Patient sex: M
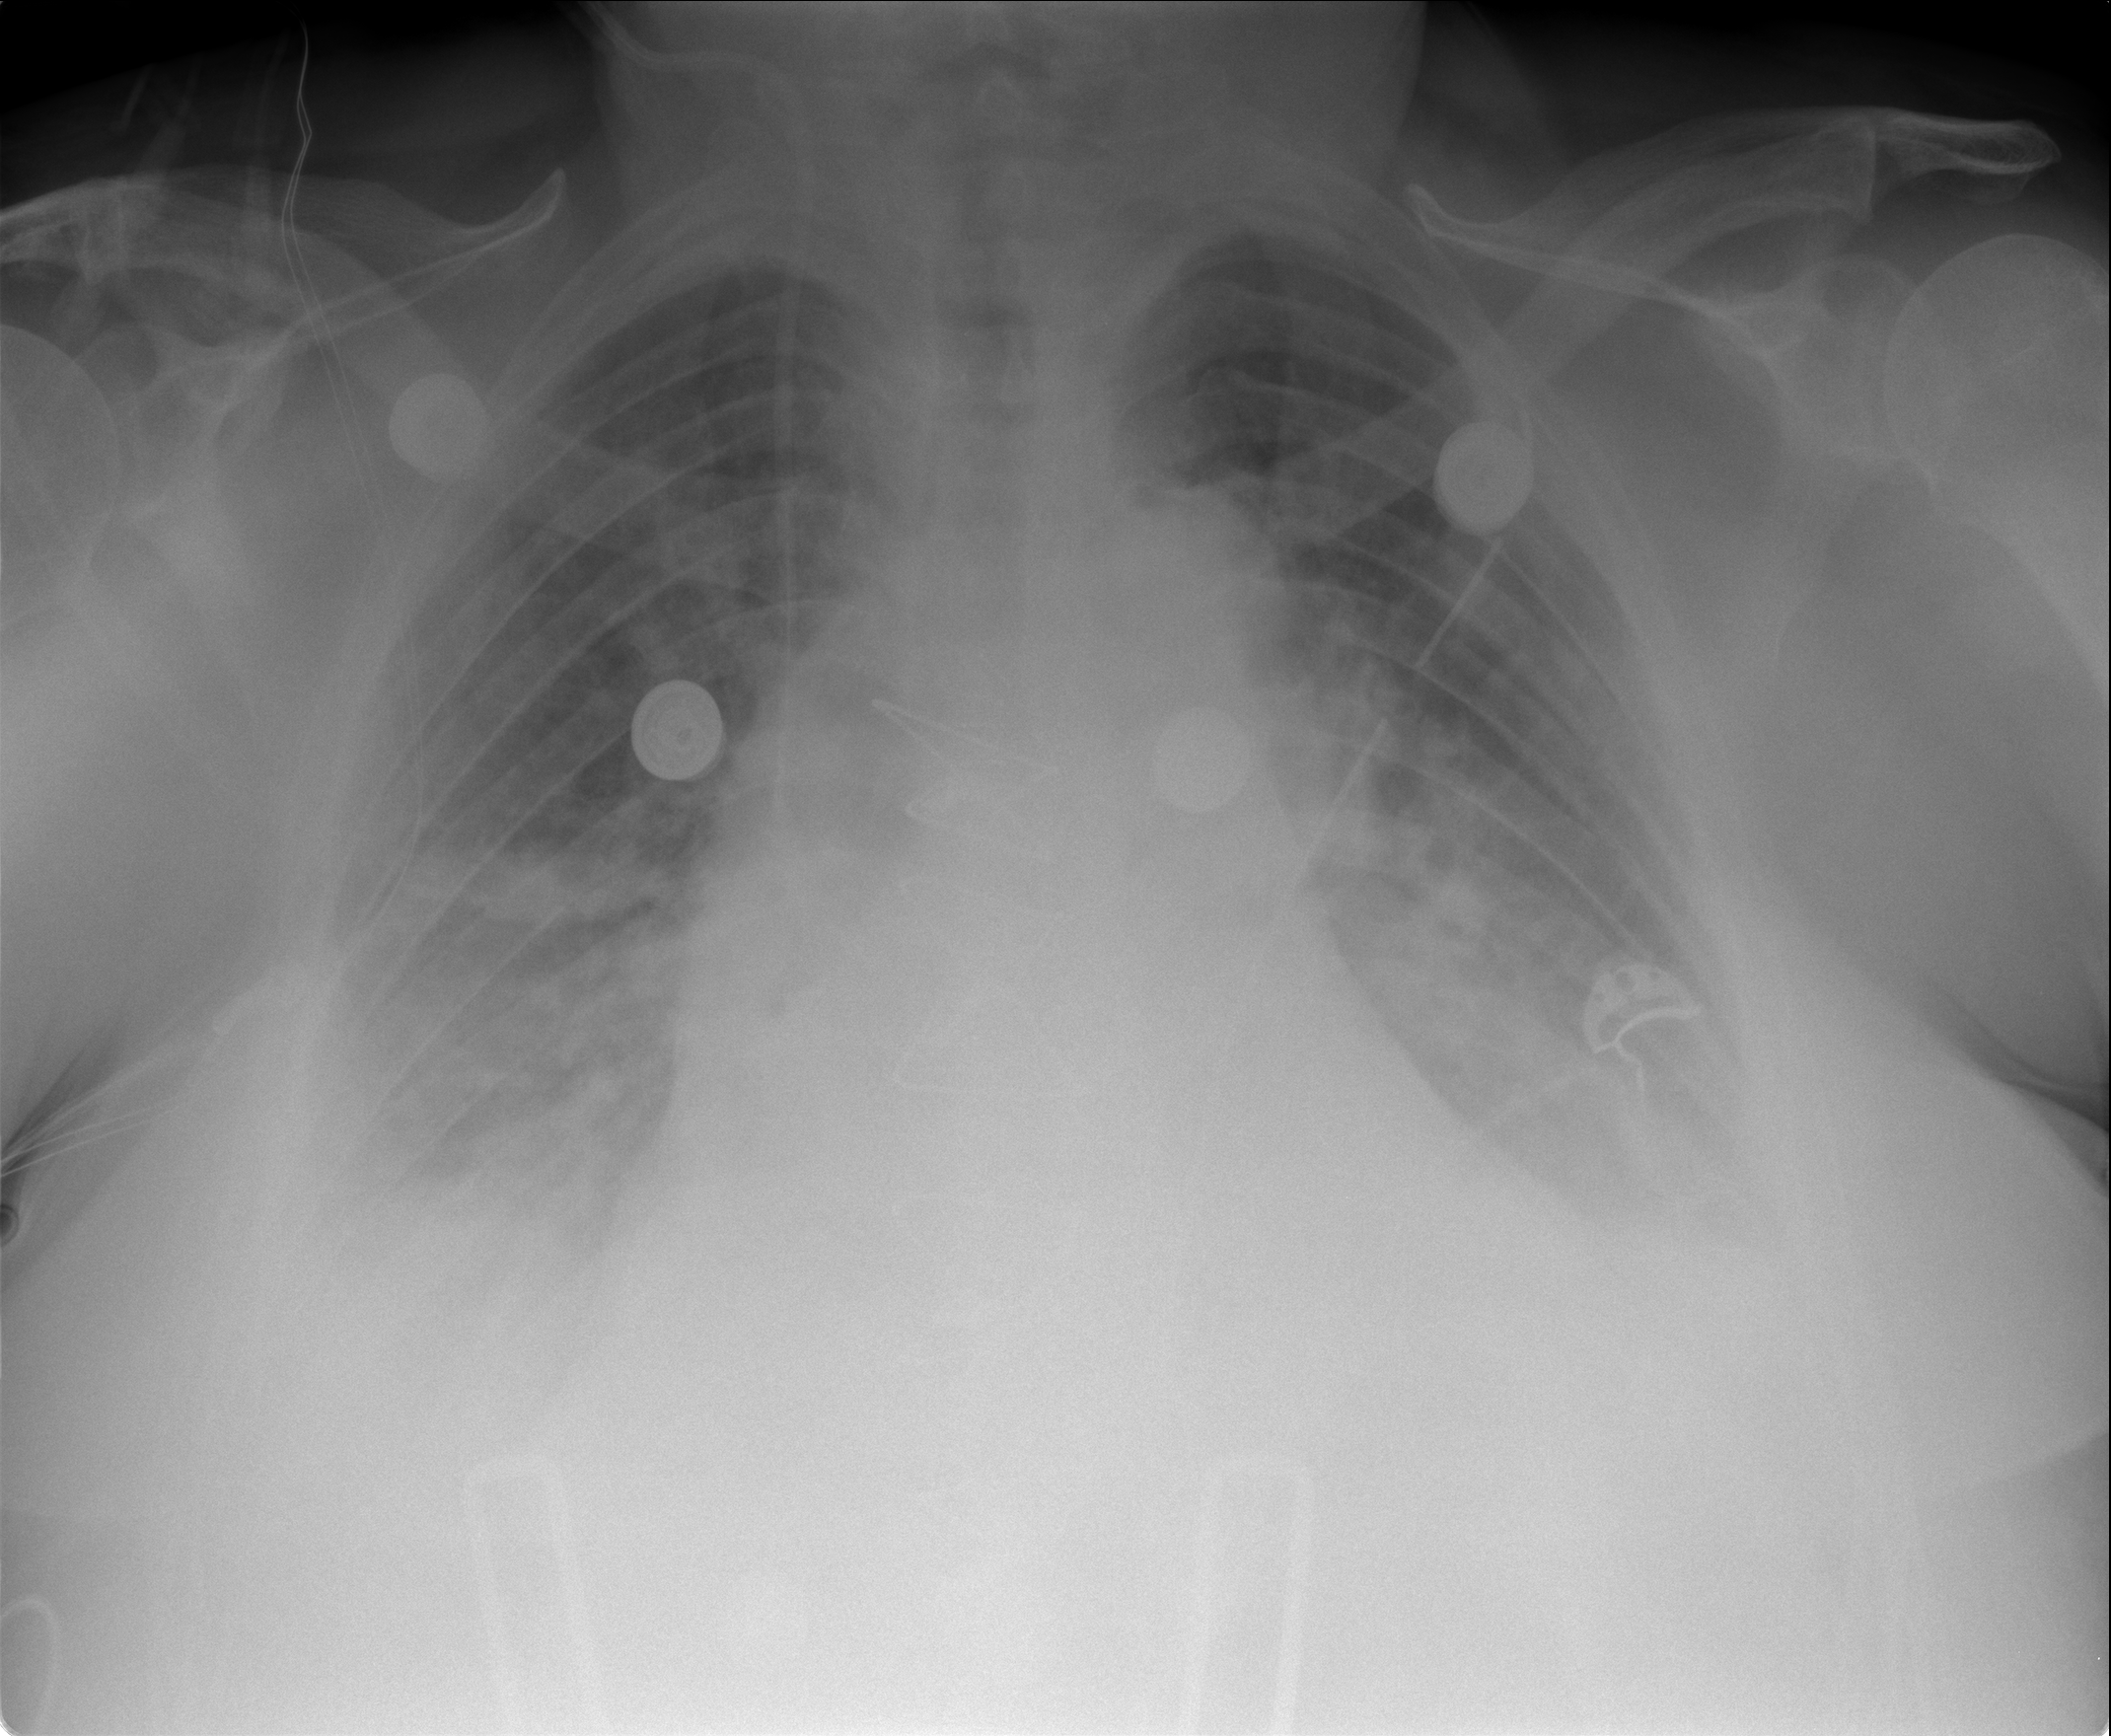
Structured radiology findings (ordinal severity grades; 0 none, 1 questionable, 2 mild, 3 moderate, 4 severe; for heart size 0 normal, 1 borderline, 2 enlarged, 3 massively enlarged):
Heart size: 1
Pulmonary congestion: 2
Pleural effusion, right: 2
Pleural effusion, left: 2
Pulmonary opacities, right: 0
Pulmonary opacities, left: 0
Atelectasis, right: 0
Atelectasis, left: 0